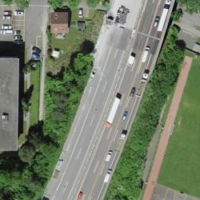
EUNIS habitat code: 57
Species observed at this site:
Turdus merula